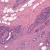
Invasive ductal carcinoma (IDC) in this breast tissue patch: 0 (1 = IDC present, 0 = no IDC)